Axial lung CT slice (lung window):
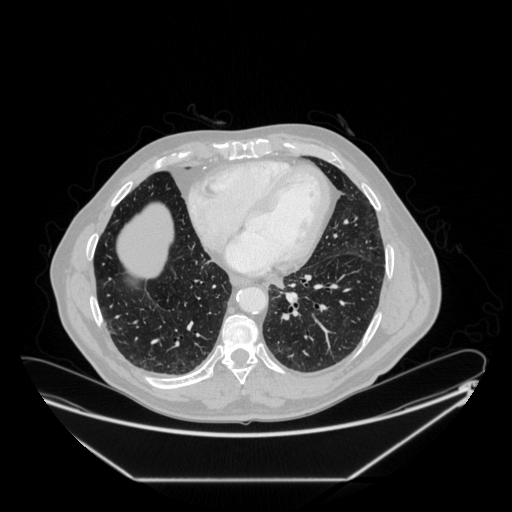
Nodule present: no